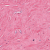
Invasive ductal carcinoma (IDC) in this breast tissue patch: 0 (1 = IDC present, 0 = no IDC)